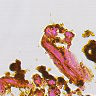
Metastatic tissue present: no